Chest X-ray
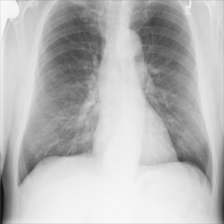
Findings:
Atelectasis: negative
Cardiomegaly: negative
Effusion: negative
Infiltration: negative
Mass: negative
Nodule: negative
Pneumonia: negative
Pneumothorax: negative
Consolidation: negative
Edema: negative
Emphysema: negative
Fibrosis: negative
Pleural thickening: negative
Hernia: negative